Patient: sex M, age 42
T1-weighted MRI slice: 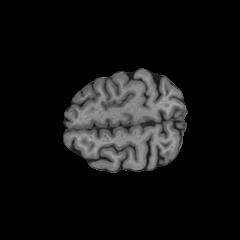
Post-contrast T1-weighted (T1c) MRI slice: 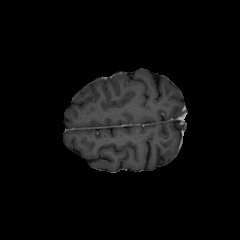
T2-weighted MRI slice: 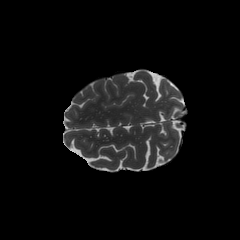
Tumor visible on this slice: no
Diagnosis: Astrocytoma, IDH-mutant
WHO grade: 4